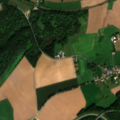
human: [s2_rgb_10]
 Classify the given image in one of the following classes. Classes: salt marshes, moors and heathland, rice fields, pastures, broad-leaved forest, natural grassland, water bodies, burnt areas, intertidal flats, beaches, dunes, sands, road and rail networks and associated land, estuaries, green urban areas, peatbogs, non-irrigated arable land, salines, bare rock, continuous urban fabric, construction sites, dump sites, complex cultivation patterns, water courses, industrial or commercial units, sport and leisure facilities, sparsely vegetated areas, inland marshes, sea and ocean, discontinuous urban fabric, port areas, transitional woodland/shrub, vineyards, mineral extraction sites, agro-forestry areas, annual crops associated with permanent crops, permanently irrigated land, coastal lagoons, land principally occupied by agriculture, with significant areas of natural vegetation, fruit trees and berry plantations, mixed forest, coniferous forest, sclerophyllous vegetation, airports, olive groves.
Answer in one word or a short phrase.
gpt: discontinuous urban fabric, road and rail networks and associated land, non-irrigated arable land, complex cultivation patterns, broad-leaved forest